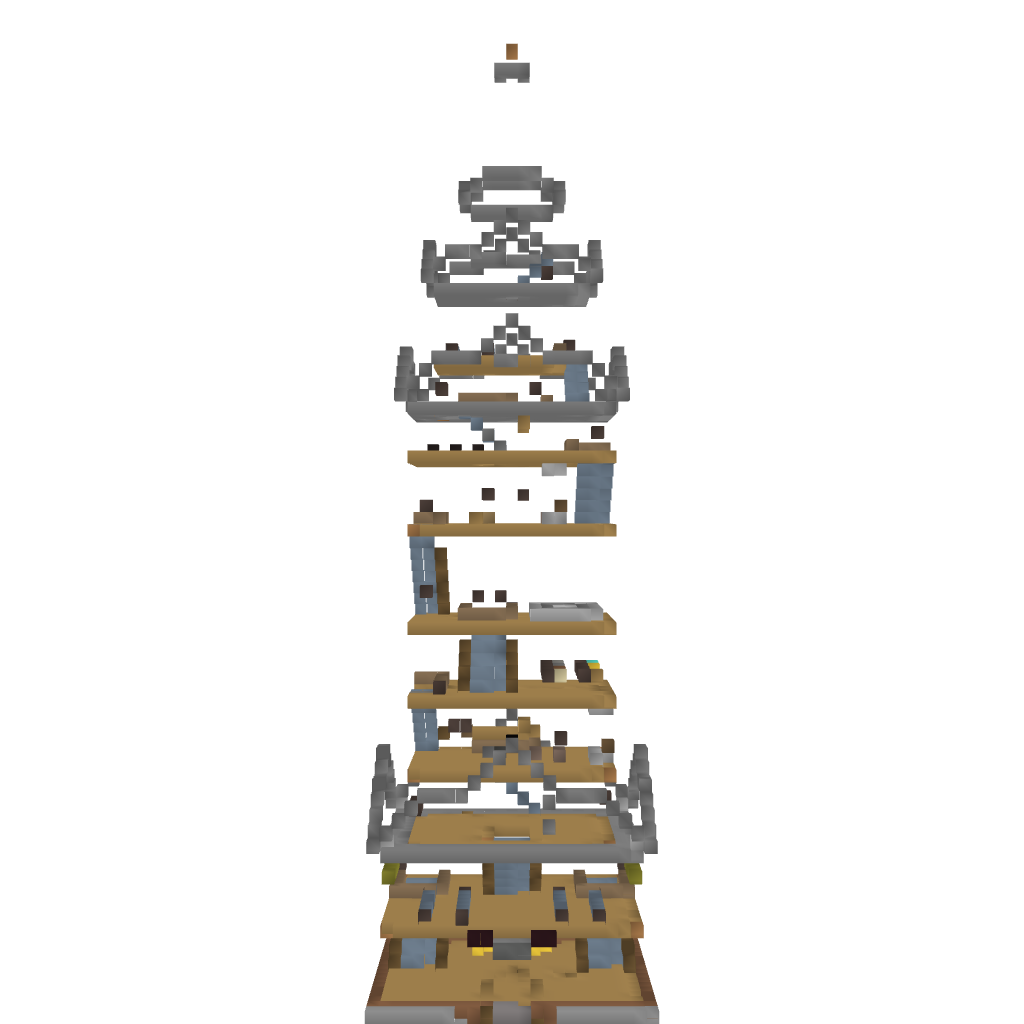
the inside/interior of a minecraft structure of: Empire State Building *Medium*